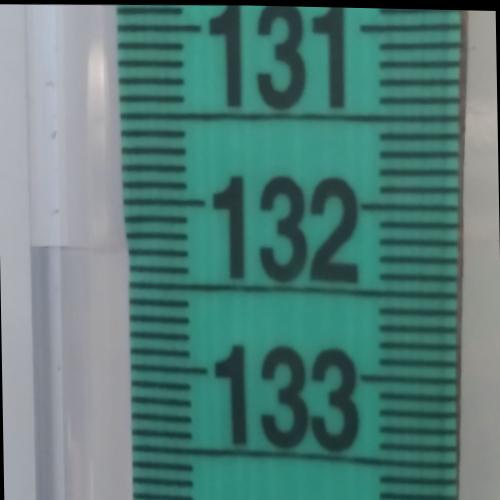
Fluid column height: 132.3 cm